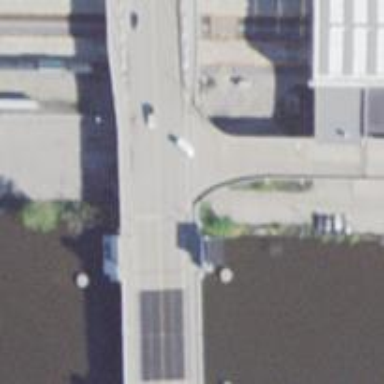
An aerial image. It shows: Footway road on cantilever bridge.